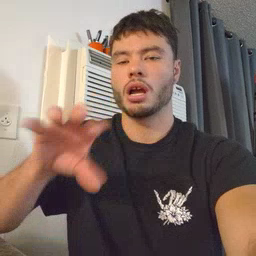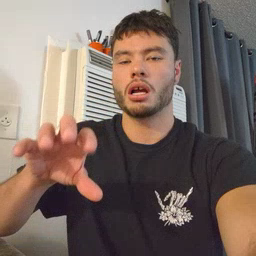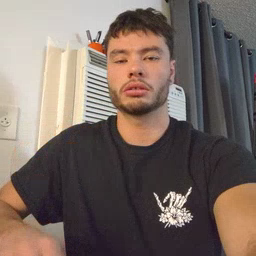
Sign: hot